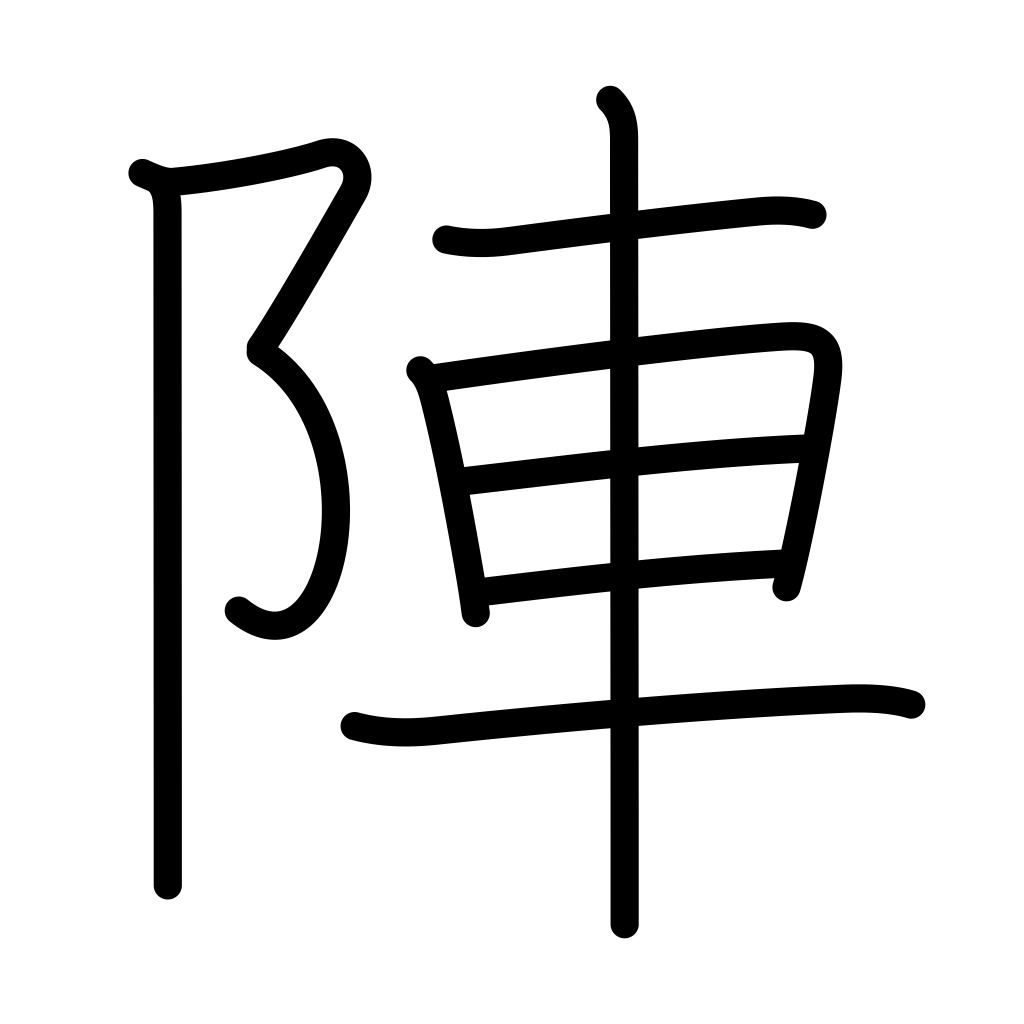
Meaning: camp, battle array, ranks, position, sudden, brief time